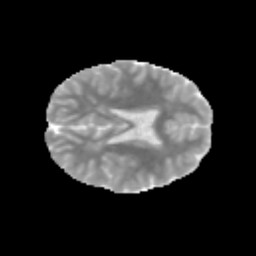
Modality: MD
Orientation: axial
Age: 9
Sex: male
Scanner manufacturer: siemens
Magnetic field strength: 3 T
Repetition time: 3.8 s
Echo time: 0.07 s